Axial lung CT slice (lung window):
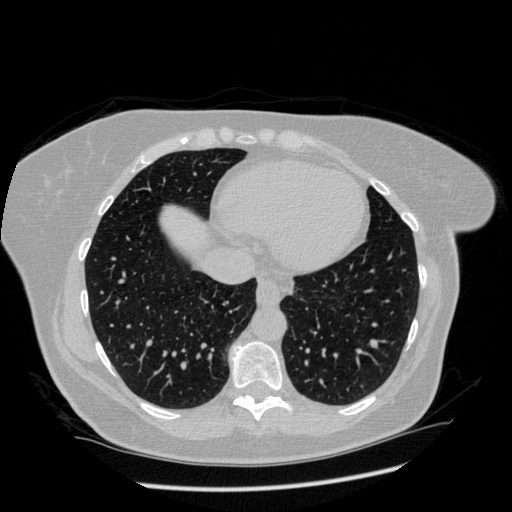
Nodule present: no